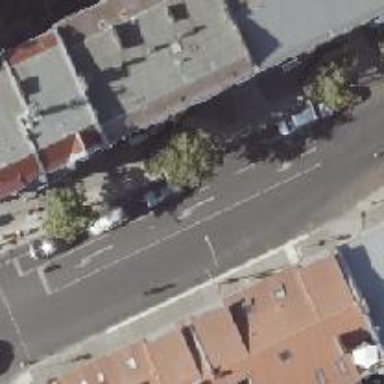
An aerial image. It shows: Tertiary road with asphalt surface and sidewalks on both sides. There is parallel on-street parking available on both sides of the road.